Aerial crown-view tile of a tropical tree (Barro Colorado Island, Panama), acquired 20250414:
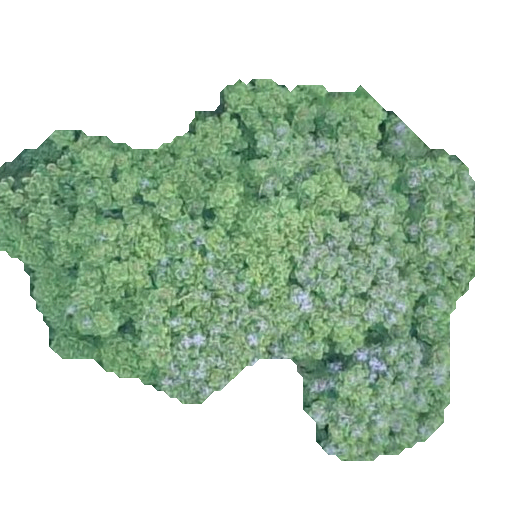
Species: Jacaranda copaia
GBIF accepted scientific name: Jacaranda copaia
Crown area: 182.503 m²